Question: I want to select the rows with custom date format in MySQLi. Here is the image of my database.

if the is like
'$sql="SELECT * FROM new_enquery WHERE date_format(publish_date, '%Y')='2018'";'
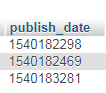
Answer: Seems unix timestamp so you could try using FROM_UNIXTIME
'''
SELECT * FROM new_enquery WHERE FROM_UNIXTIME(publish_date, '%Y')= '2018'
'''